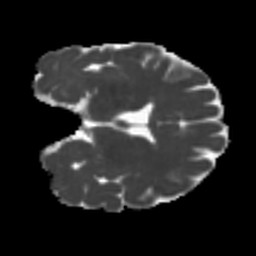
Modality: MD
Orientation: coronal
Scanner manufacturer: siemens
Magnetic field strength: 3 T
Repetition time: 4 s
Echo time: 0.0594 s